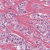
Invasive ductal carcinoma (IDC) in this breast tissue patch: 1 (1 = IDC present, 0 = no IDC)